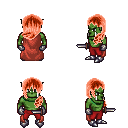
a pixel art fantasy rpg character, male body template, orc, green skin, maroon cape, red pants, red left-swept hairstyle, metal gloves, metal boots, dagger, four views (front, back, left, right), 2x2 character sprite sheet, small pixel art, hard edges, no anti-aliasing